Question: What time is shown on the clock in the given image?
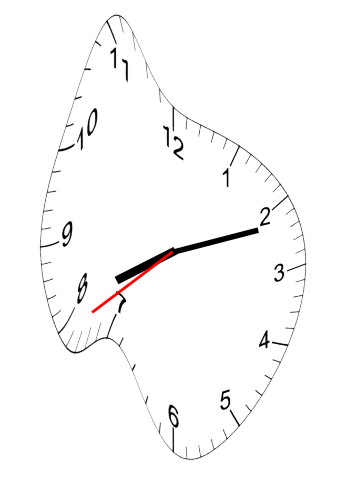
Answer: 08:11:39